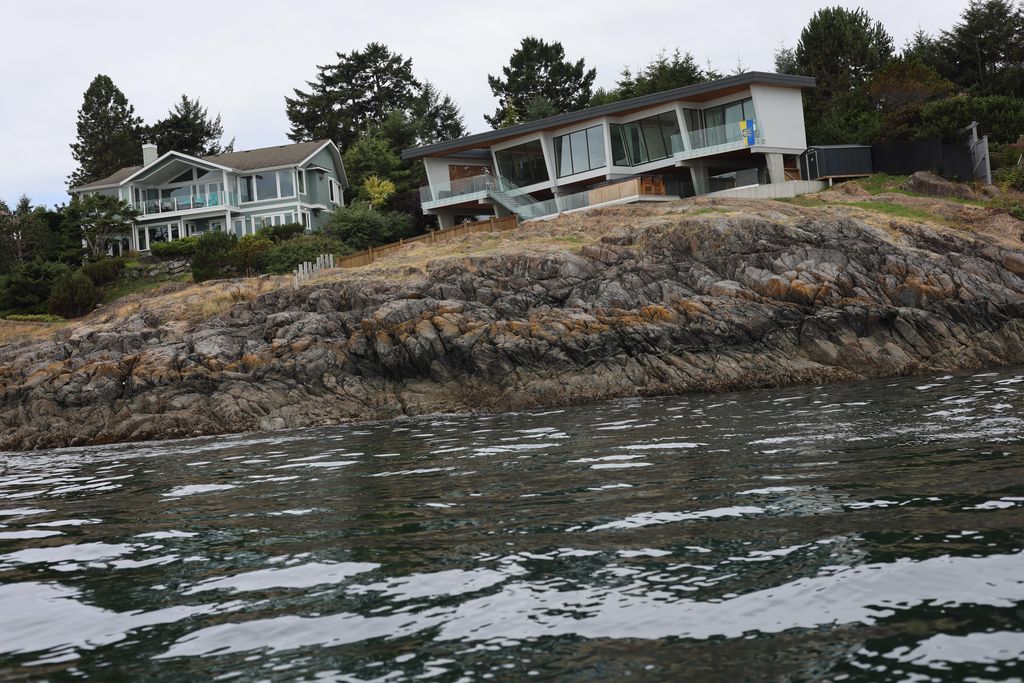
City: victoria